Question: I have listview with custom layout, each layout has one TextView, one Seekbar and one Button. All I want to do is when I click the Edit button, all buttons inside custom layout become visible. I use notifyDataSetChanged after click the edit button, nothing was changed.
Here my code snippets.
In CustomAdapter I define one method, boolean flag and getView method;
'''
public class NavigationDrawerListViewAdapter extends BaseAdapter {
boolean editmode = false;
@Override
public View getView(final int position, View convertView, final ViewGroup parent) {
final ViewHolder holder;
if (convertView == null) {
holder.mButton=(Button)convertView.findViewById(R.id.button2);
holder.mButton.setVisibility( (editmode ? View.VISIBLE : View.INVISIBLE ) );
}
}
}
public void setEditMode(boolean value){
editmode = value;
this.notifyDataSetChanged();
}
'''
My ListViewActivity Class;
'''
editLayers = (Button) rootview.findViewById(R.id.editLayersButton);
editLayers.setOnClickListener(new View.OnClickListener() {
@Override
public void onClick(View v) {
if (editLayers.getText().equals("Duzenle")) {
myAdapter.setEditMode(true);
editLayers.setText("Tamam");
} else {
myAdapter.setEditMode(false);
editLayers.setText("Duzenle");
}
}
});
'''
Thanks in advance.

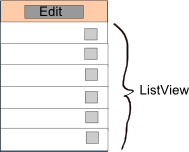
Answer: Change this
'''
if (convertView == null) {
holder.mButton=(Button)convertView.findViewById(R.id.button2);
convertView.setTag(holder);
}else{
holder = (ViewHolder) convertView.getTag();
}
'''
And then write. Move the following code outside of 'if.. else...'
'''
holder.mButton.setVisibility( (editmode ? View.VISIBLE : View.INVISIBLE ) );
'''